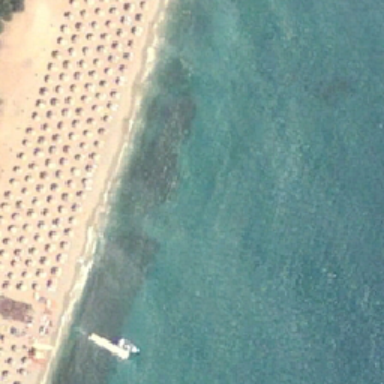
The waves of the sun are heading towards the golden beach .